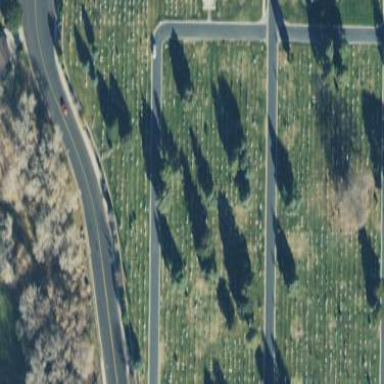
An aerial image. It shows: Sector of the cemetery with grass landuse.